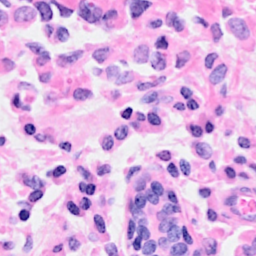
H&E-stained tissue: Breast